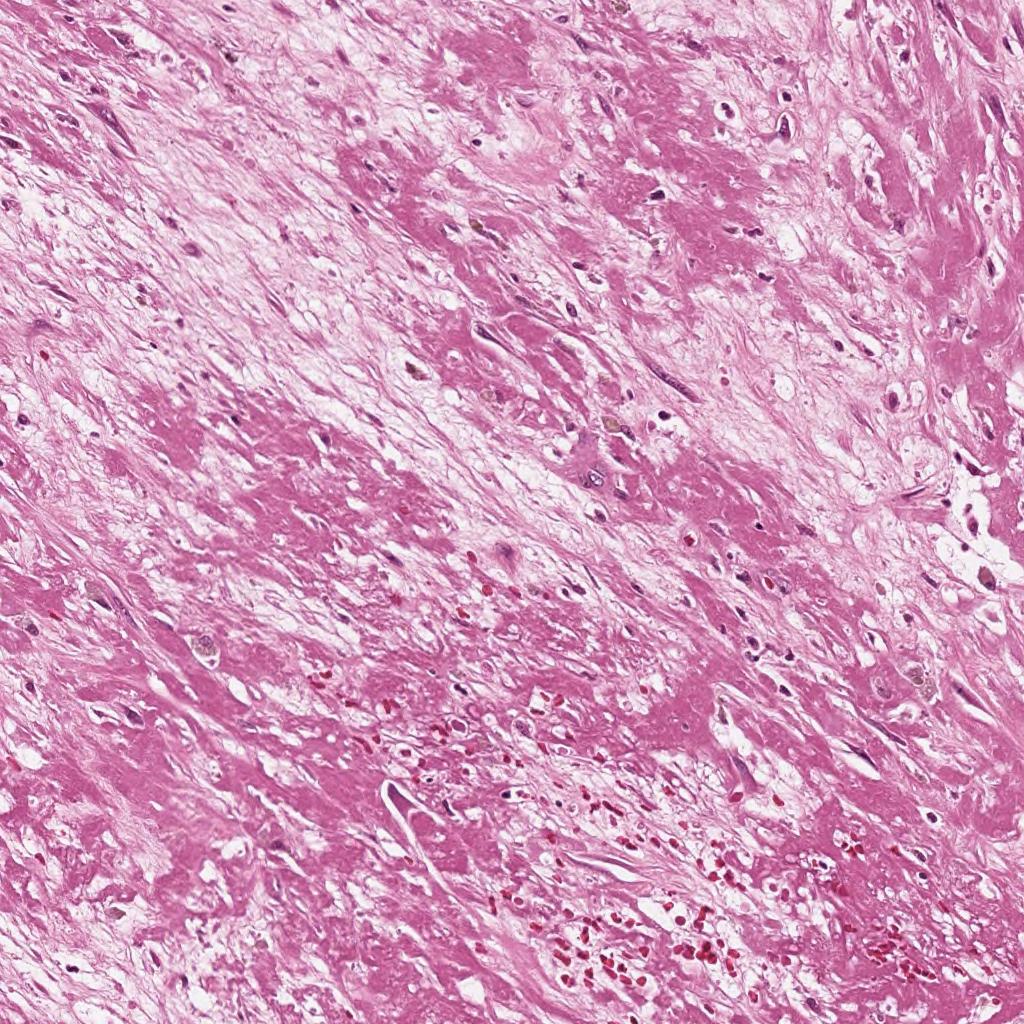
Label: Non-Viable-Tumor